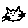
Label: cat